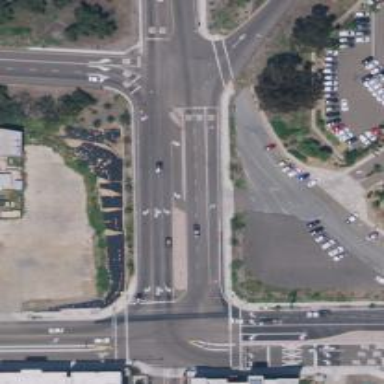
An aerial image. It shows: Secondary link road.